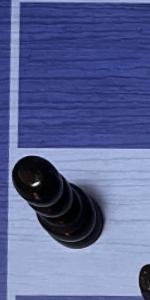
Label: Pawn_Black